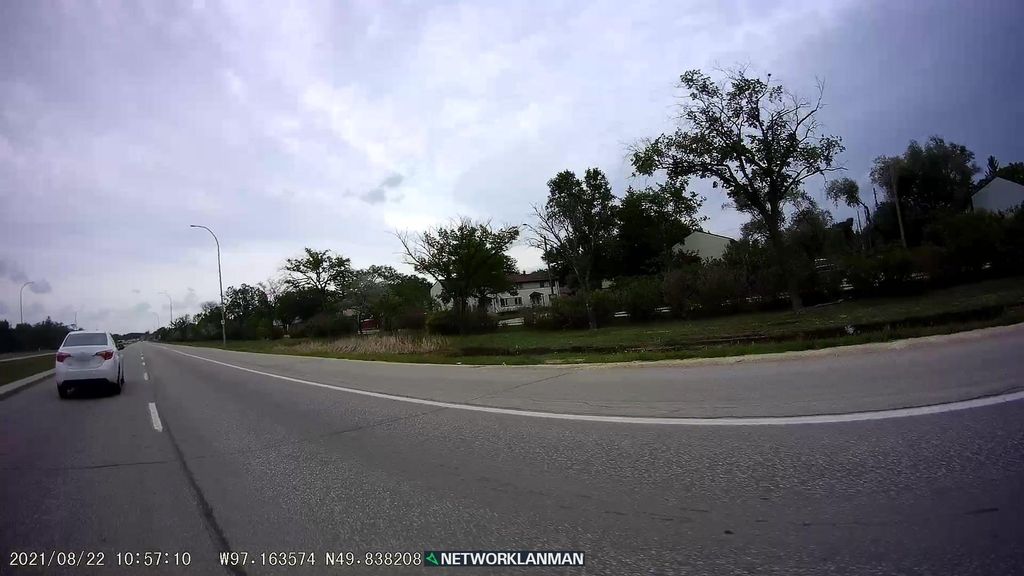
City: winnipeg